Question: I'm building a website using GWT and would like to add Image Cropping capability so users can upload their profile image and then crop it as they need to. I'm looking for something similar to Jcrop but in GWT.
I found <URL> code samples how to crop an image on the client side but there is no UI part where user can select part of their image that needs to be cropped.
There were also couple of similar questions on SO (<URL> but nobody gave an example of the selection part of the image that uses pure GWT.
If you have an idea how to do it please share and I'm sure other people will leverage from this in the future.
Here is the example of what I'm looking for:

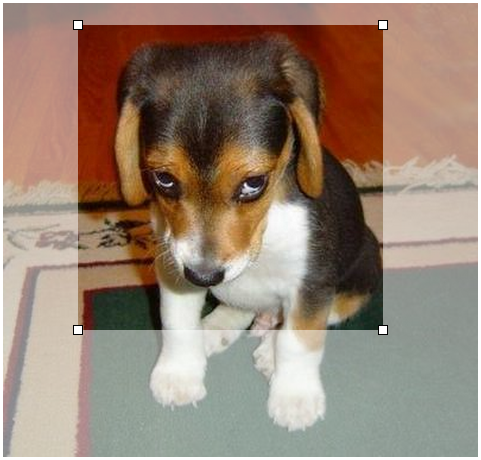
Answer: is a widget that allows cropping an image.
<URL>
: as long as Google Code is about to be closed, the project has been moved to GitHub. The new address is <URL>